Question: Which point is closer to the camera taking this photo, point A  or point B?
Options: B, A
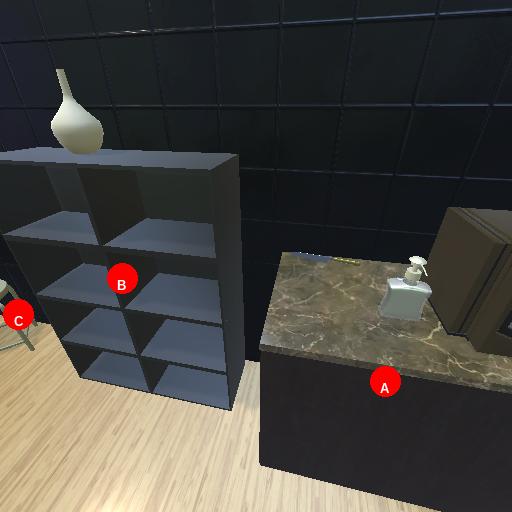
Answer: B